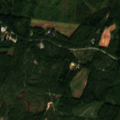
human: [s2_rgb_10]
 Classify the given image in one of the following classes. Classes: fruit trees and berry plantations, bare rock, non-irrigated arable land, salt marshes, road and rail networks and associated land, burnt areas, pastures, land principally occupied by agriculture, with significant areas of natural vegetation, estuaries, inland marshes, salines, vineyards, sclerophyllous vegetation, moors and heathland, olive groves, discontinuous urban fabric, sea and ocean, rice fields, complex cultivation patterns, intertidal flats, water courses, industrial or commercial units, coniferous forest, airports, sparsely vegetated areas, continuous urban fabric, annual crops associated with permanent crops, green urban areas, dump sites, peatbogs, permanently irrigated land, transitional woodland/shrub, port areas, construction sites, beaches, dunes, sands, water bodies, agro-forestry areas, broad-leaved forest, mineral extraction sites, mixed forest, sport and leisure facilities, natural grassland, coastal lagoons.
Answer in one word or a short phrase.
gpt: non-irrigated arable land, coniferous forest, mixed forest, transitional woodland/shrub